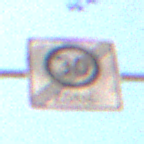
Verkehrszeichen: EndeZone30
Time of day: Midday
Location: Outdoor (Nature)
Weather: Clear
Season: NotSpecified
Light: Natural